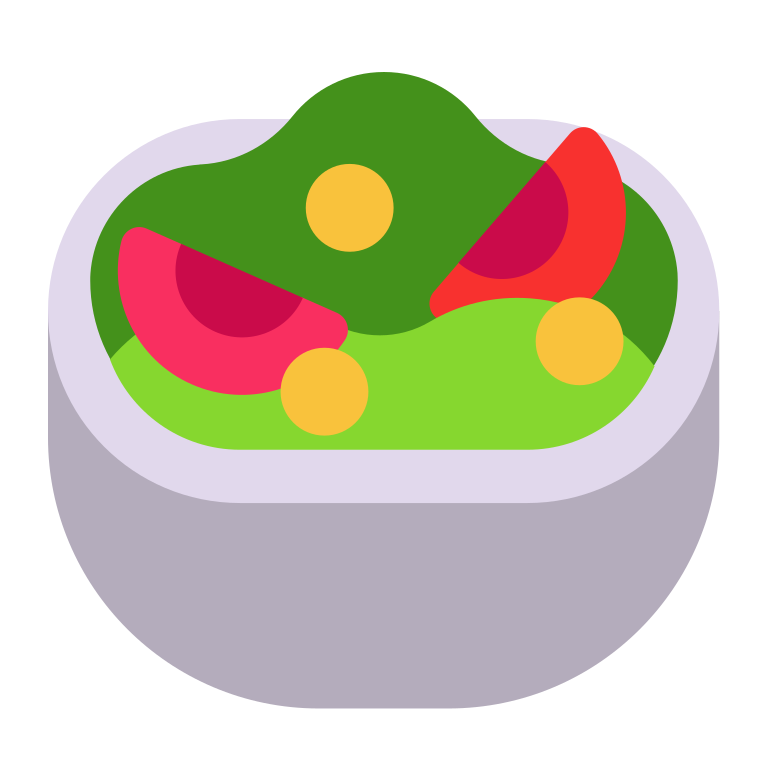
green salad flat